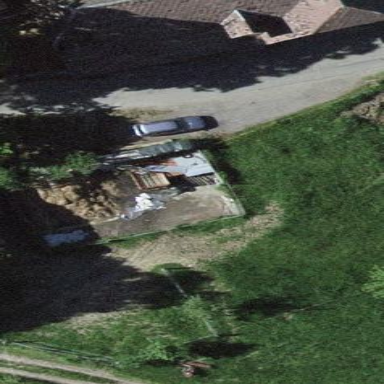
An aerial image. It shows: Shed building.